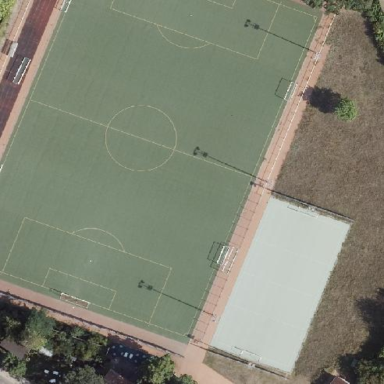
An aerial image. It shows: Sports center designed for soccer activities.